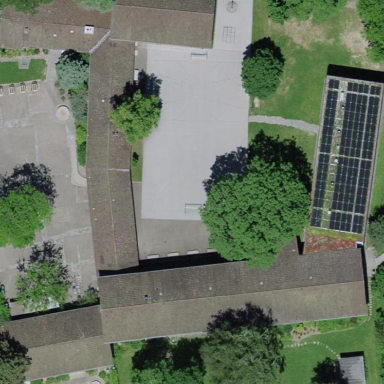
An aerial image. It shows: School building.